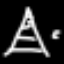
Label: The Eiffel Tower